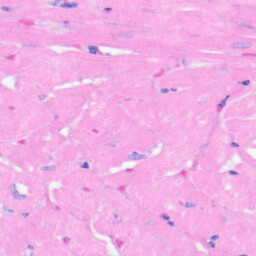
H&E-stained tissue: Heart